Question: I have recently discovered that you can make rules in Outlook. These can be triggered by a number of events and do a number of things. One such thing is <URL>.

Seeing this, I thought I might be able to automate a few emails. However, some of these processes will likely require information in the body of the email, which I have no idea how to pass into the application.
Is there a way I can pass the email body of the message that triggered the event into the application being launched?
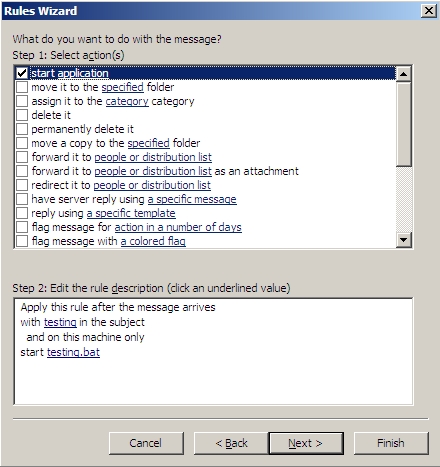
Answer: It may be possible to pass information as parameters to your script. But that would mean lots of rules with static information being passed based on the email subjects. Without using anything besides outlook itself and an external batch script, it does not seem possible to pass elements of the email to the script. But I hate to say 'impossible'.
There are some <URL>.
Edit: <URL>. It is possible with vb.